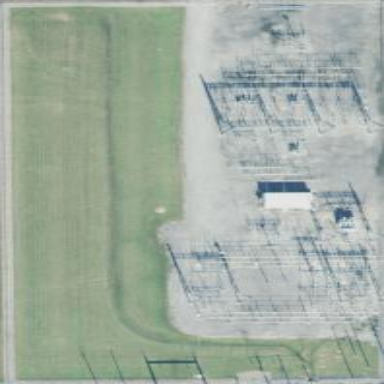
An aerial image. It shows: Power substation enclosed by fence.